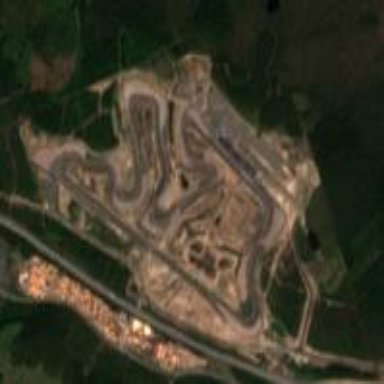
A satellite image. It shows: Motor sports-related object.